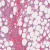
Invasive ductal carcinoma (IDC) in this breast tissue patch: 0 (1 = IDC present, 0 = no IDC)